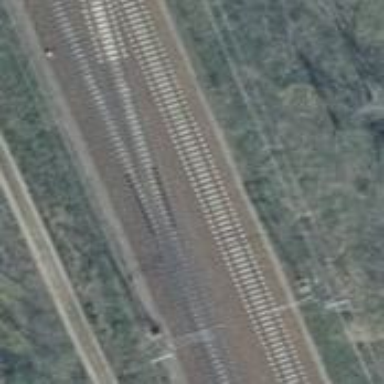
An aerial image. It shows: Railway with electrified contact lines.